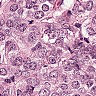
Metastatic tissue present: yes